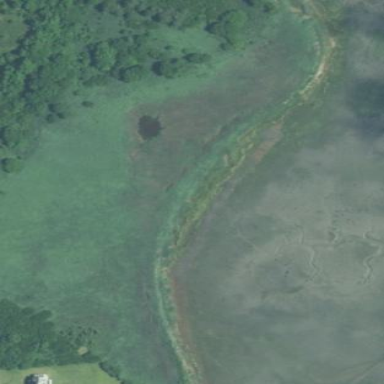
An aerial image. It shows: Saltmarsh wetland with tidal influence.